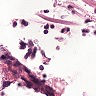
Metastatic tissue present: no